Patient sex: F
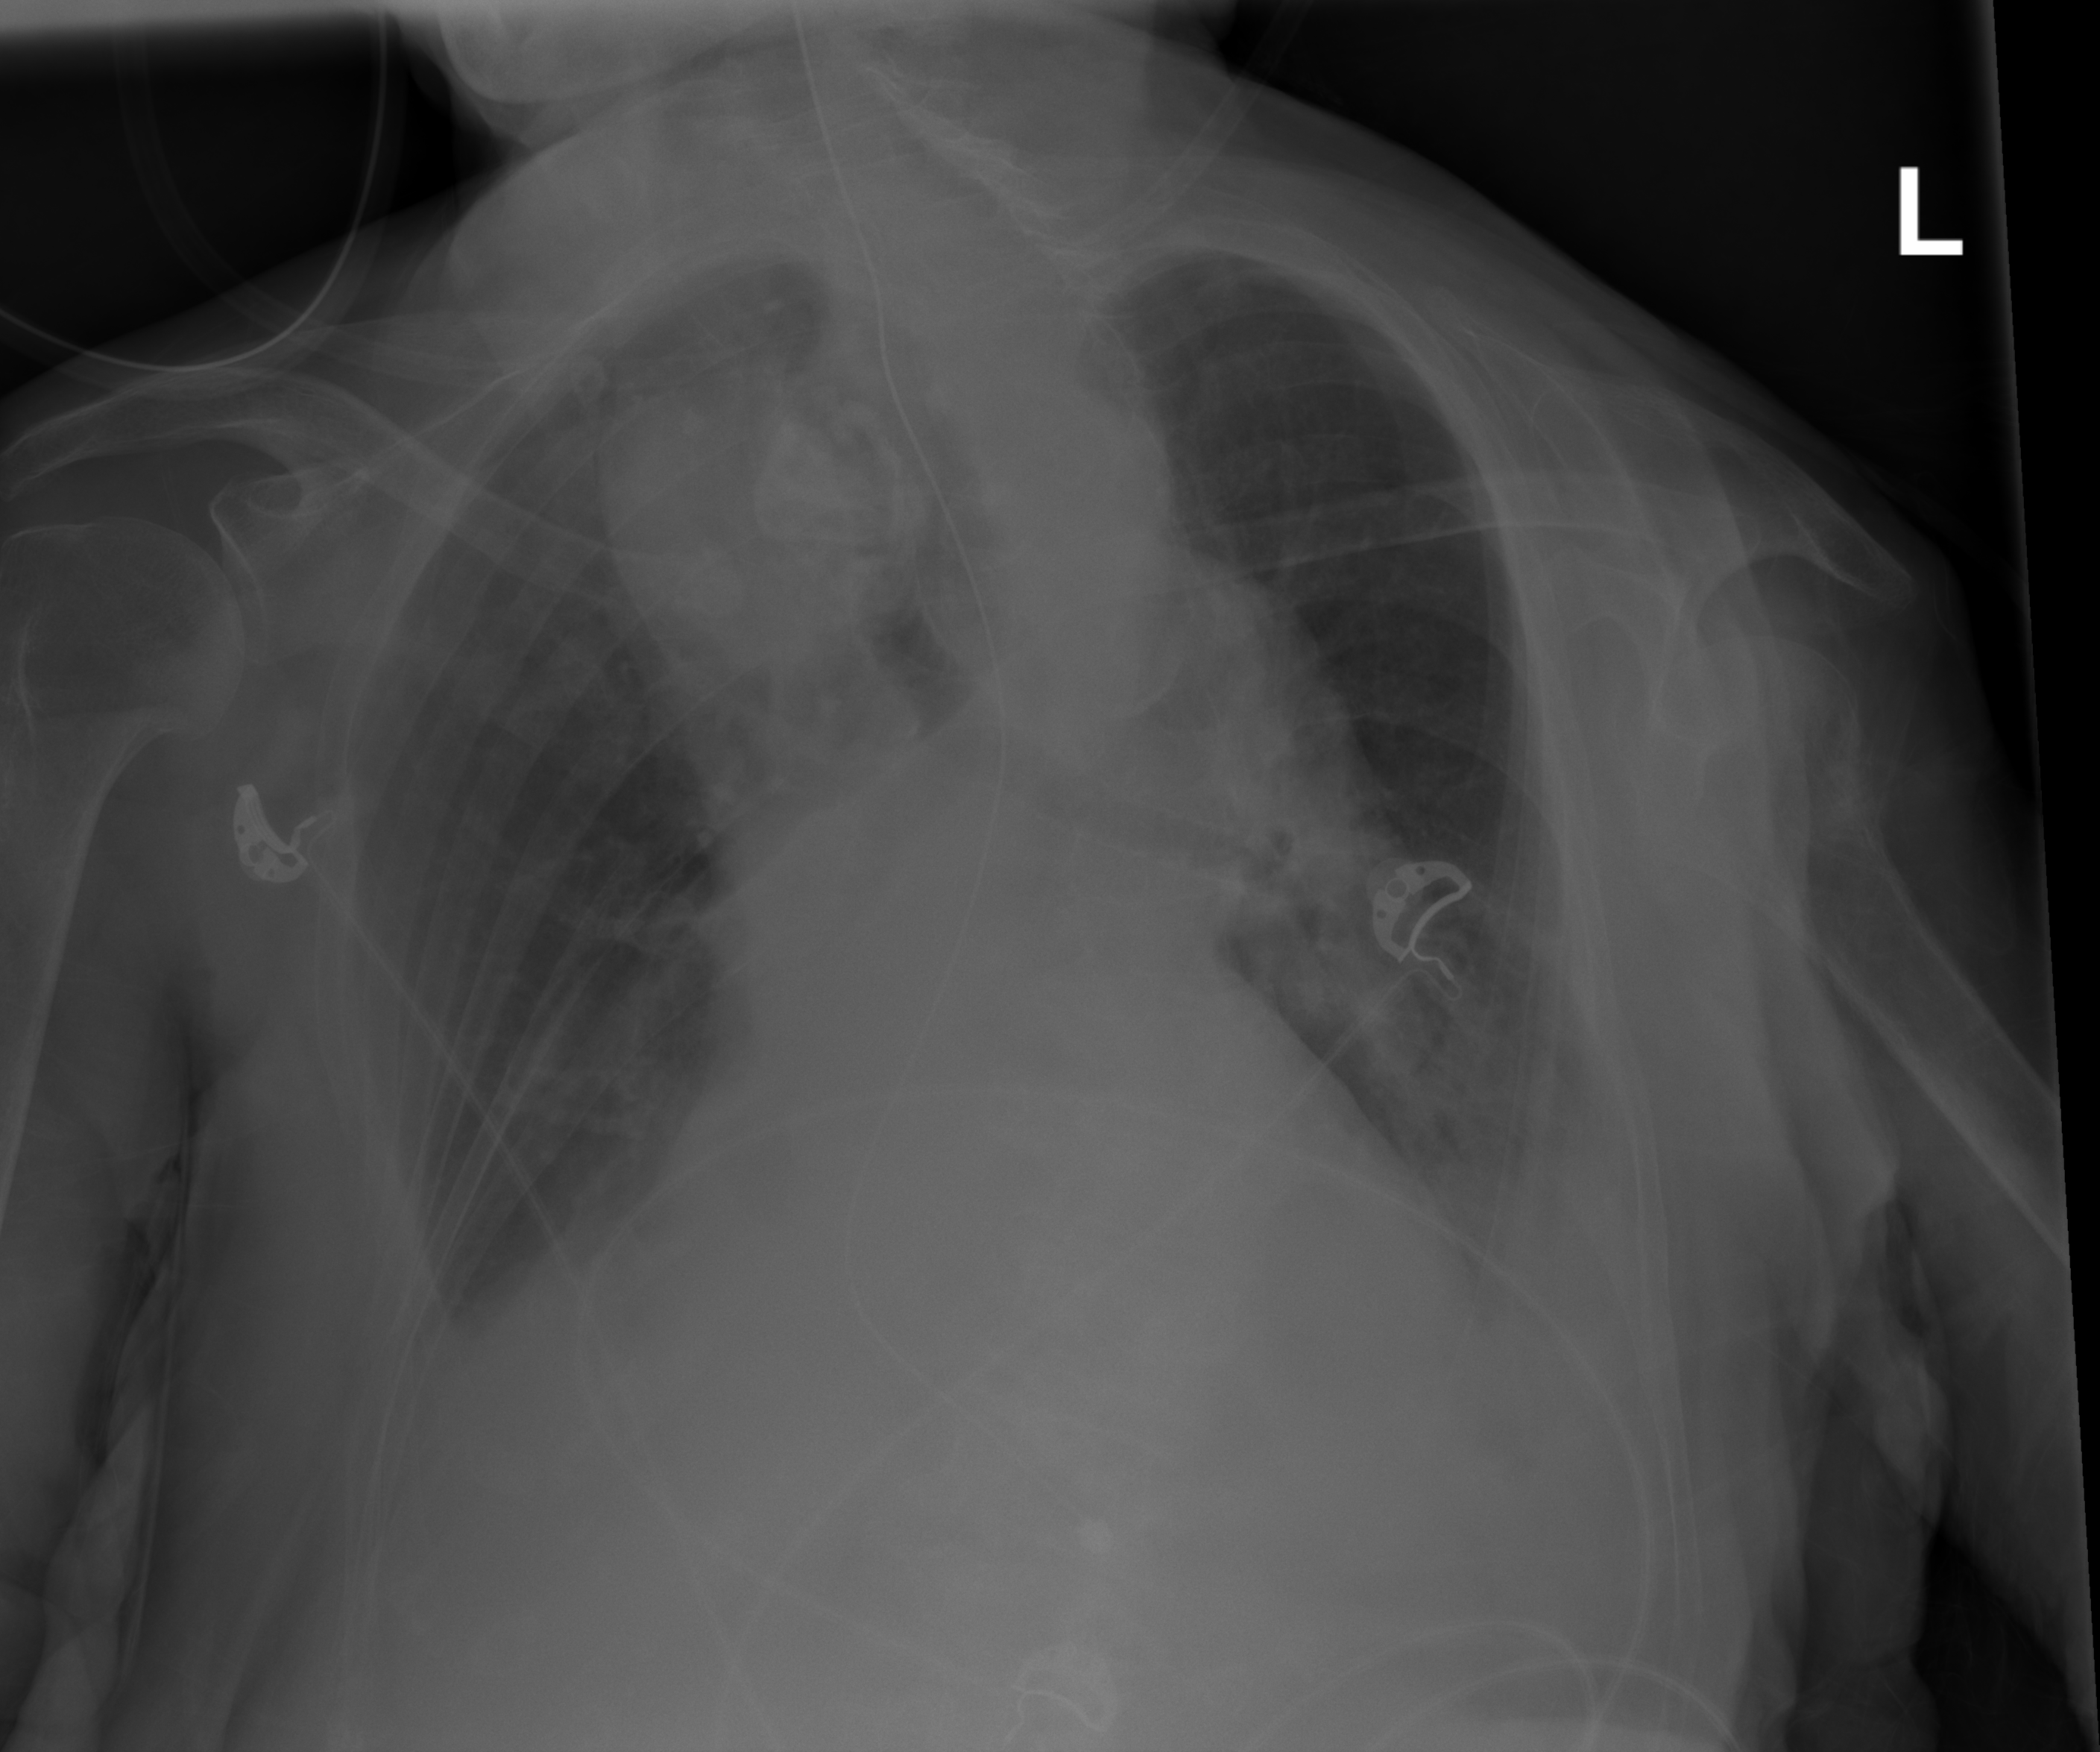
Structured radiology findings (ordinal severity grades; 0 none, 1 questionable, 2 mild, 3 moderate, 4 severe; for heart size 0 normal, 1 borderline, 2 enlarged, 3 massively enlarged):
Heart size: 2
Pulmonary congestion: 0
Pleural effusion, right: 2
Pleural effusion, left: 2
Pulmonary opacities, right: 0
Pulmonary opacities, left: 3
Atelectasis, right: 2
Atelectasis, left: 2